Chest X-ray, PA view. Patient: 39 years old, sex M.
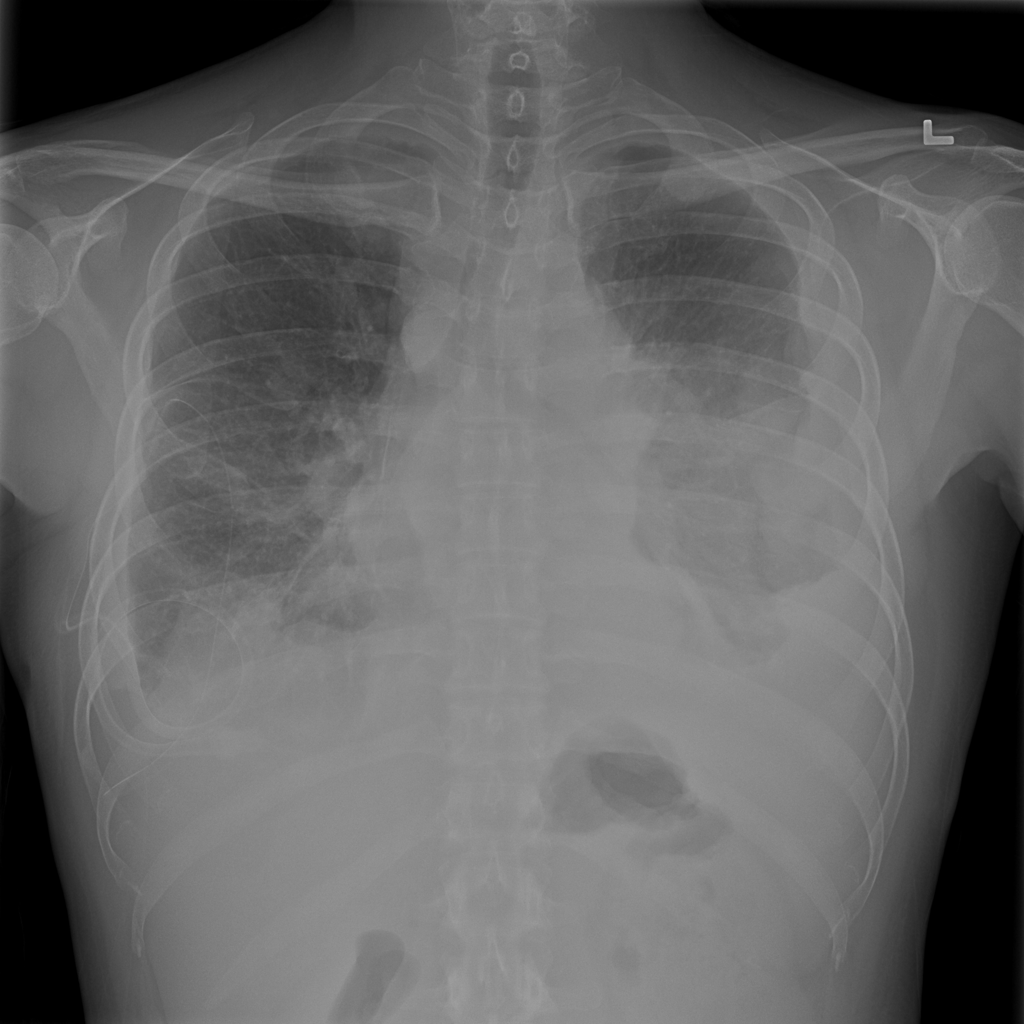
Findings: Mass, Pleural_Thickening